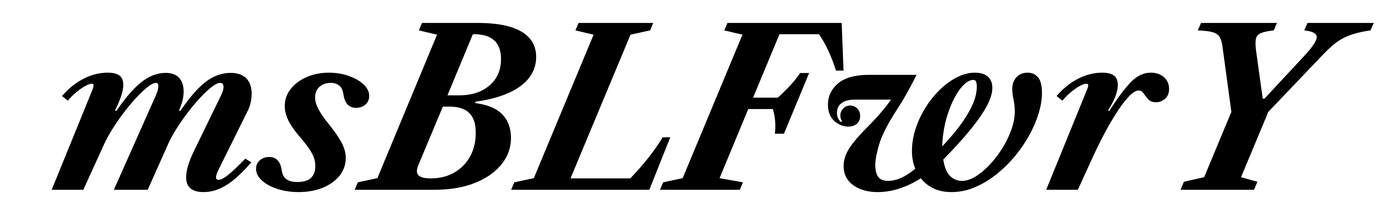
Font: LibreCaslonText-Italic_Bold_Italic